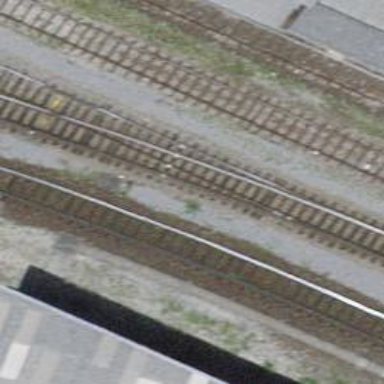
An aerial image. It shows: Railway yard with one track.